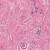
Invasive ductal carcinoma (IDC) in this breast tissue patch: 0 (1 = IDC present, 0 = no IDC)